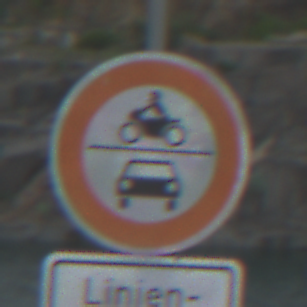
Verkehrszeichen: VerbotKraftfahrzeuge
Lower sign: BesondereFahrzeugeUndTransportgueter2
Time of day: MorningAfternoon
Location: Outdoor (Nature)
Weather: PartlyCloudy
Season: NotSpecified
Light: Natural